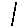
Label: line